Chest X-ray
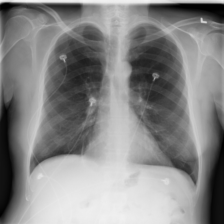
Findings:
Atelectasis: negative
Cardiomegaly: negative
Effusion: negative
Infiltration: negative
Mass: negative
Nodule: negative
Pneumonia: negative
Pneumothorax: negative
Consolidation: negative
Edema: negative
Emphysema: negative
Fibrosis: negative
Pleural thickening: negative
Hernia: negative